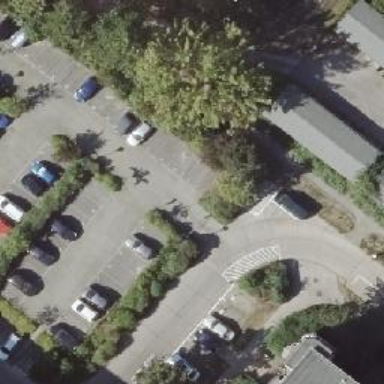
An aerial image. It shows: Parking aisle designated as service road.